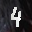
Label: 4